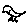
Label: bird